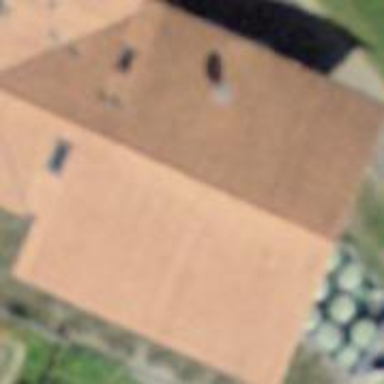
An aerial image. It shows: Rural barn.